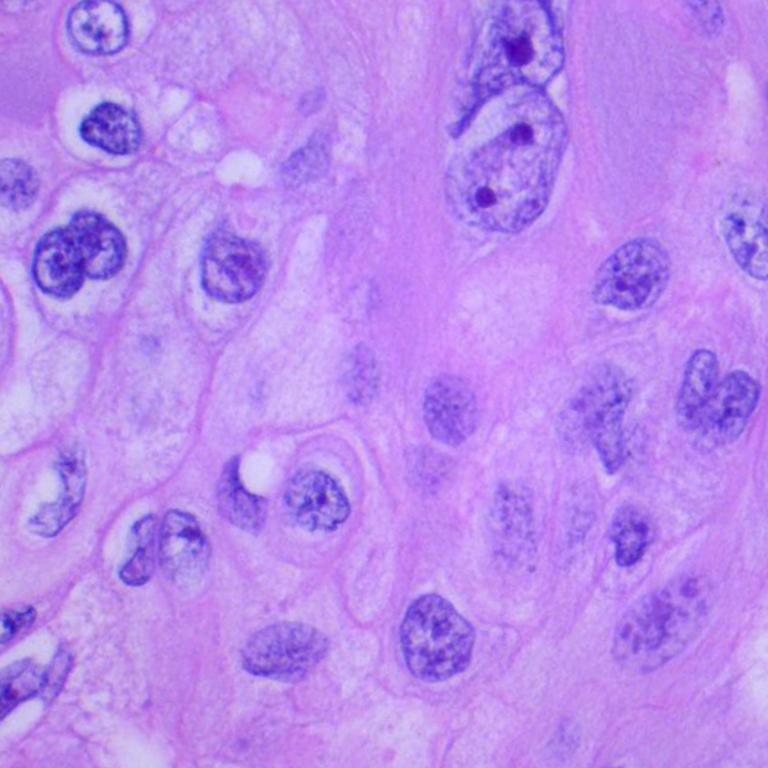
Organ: lung
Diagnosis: squamous carcinomas